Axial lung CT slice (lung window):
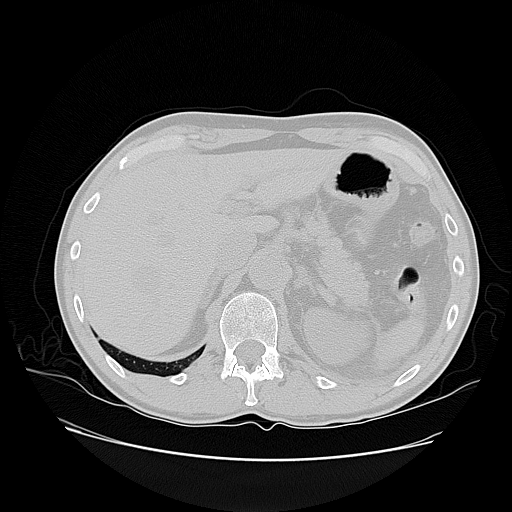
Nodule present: no